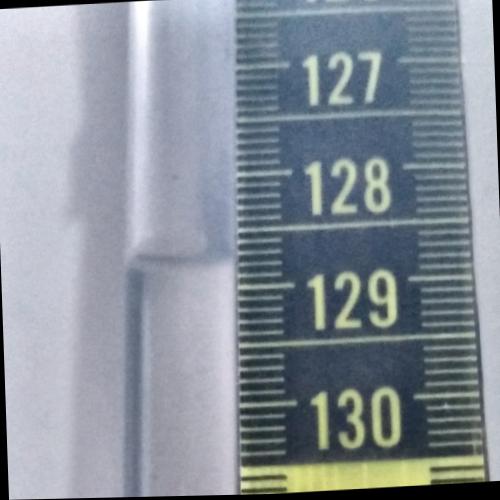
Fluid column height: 128.8 cm